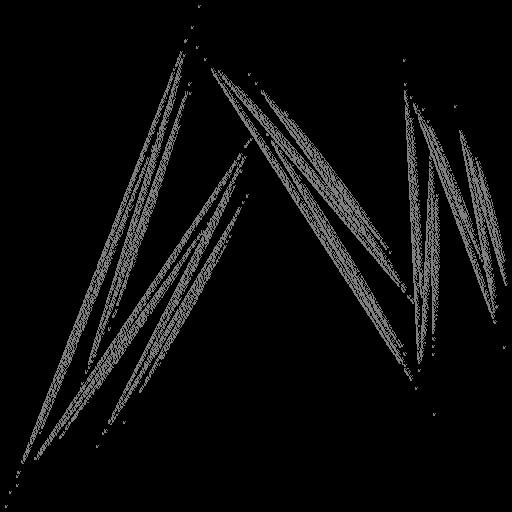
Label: bamboofern